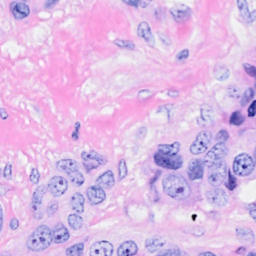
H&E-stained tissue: Breast